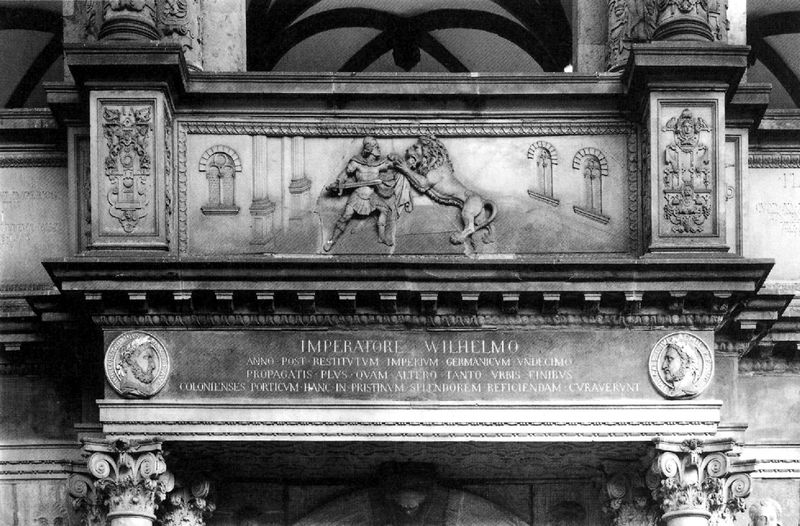
Titel: Köln, Rathauslaube (Obergeschoss 1616/17 verändert)
Künstler: Wilhelm Vernukken
Standort: Köln (EU - D - NRW)
Schlagwörter: kampf, kopf, mann, umhang, fenster, grau, profil, schwarz, szene, säule, säulen, gebäude, tier, architektur, sockel, stein, kirche, mantel, kreis, tondo, balkon, relief, schrift, bogen, fassade, kaiser, tafel, detail, inschrift, ornamente, platte, tor, foto, fotografie, name, eingang, gewölbe, schwarzweiß, schwert, text, medallien, kranz, rathaus, ritter, gravur, altar, kapitelle, kapitell, wappen, sims, kreuzrippengewölbe, gesims, gruft, sarg, voluten, grab, dolch, krieger, löwe, volute, fresko, schnecken, fresco, raubkatze, römisch, zweikampf, wilhelm, latein, lateinisch, bogenfenster, tondi, schirft, medaillons, köln, eingangstor, raubtier, bürgermeister, imperator, türsturz, basso, säulenkapitelle, wilhelmo, flachfrelief, alot, imperatore wilhelmo, wilelm, museum portal, epetaph, imperatore, spanischer bau, schwert dolch, verzieherung, könig wilhelm